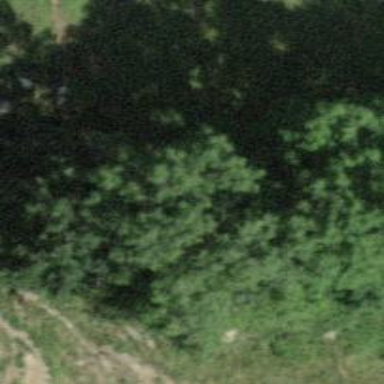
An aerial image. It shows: Broadleaved tree with lush leaves.